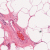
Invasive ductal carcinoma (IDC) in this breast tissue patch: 0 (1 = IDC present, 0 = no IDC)